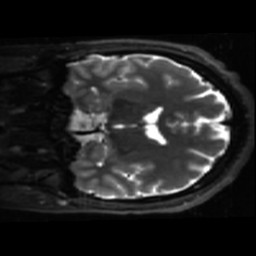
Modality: T2w
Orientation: coronal
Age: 22
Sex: male
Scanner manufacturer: ge
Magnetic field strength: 3 T
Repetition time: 8.947 s
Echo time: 0.09798 s